Question: I've download Xcode 4.2 from official site. And when installation starts - it shows an error:

Not very informative.. What is the problem? where to see logs or something?
PS.I have: Mac OS 10.6.8, Xcode 4.0, ~10 GB free space. And I want just to test my app on ios5.
'''
Installer[51580]: Failed install preflight: Error Domain=PKInstallErrorDomain Code=102 UserInfo=0x119de62e0 "The package "OpenGLApps.pkg" is untrusted." Underlying Error=(Error Domain=NSOSStatusErrorDomain Code=-<PHONE> UserInfo=0x119df06b0 "The operation couldn't be completed. CSSMERR_TP_CERT_EXPIRED")
'''
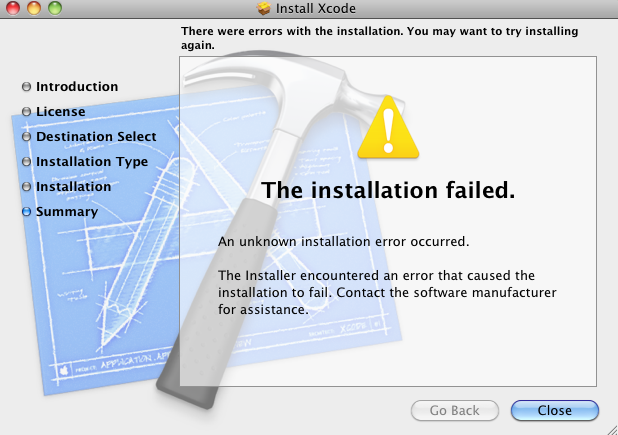
Answer: You can try changing your system date to a date before 26 March 2012. For details, check <URL>